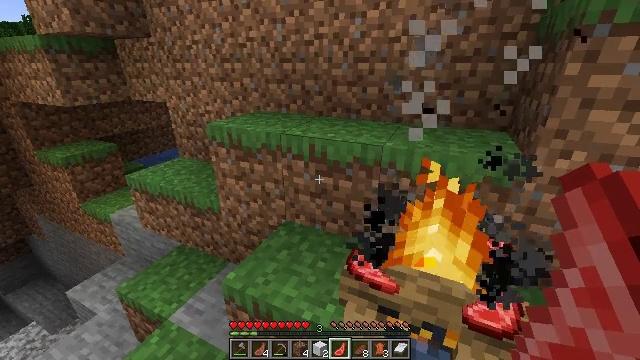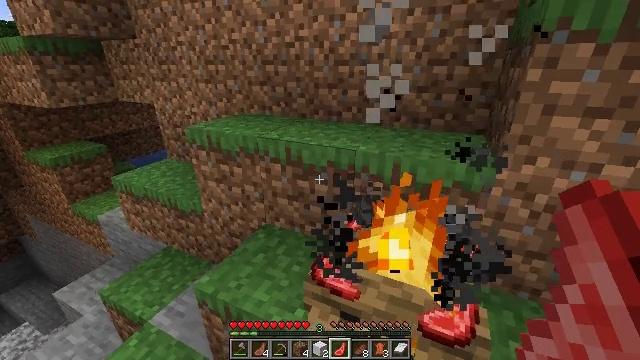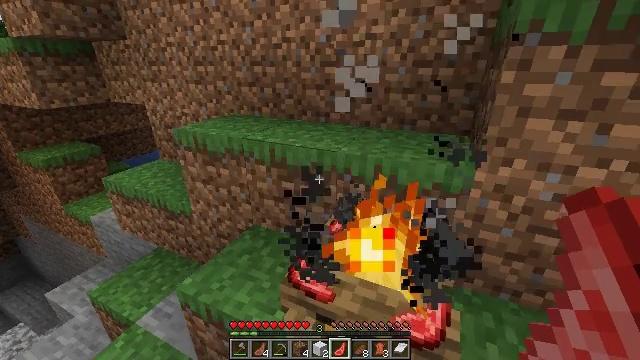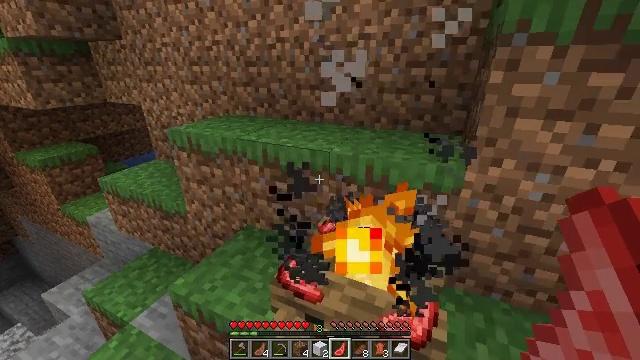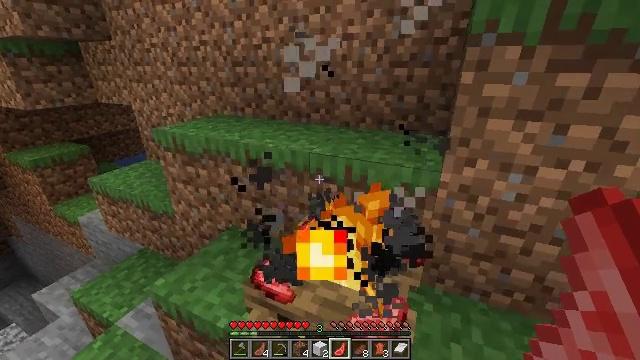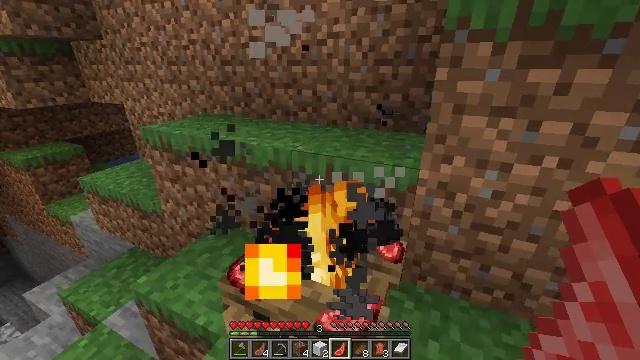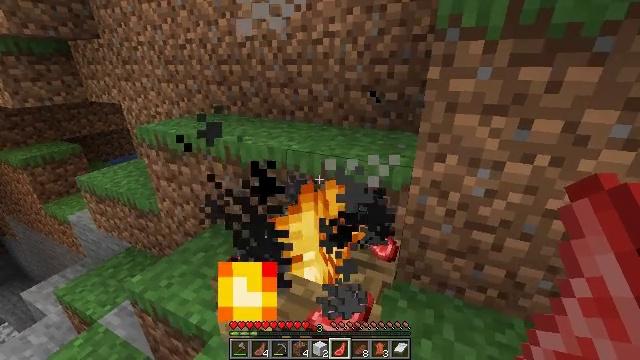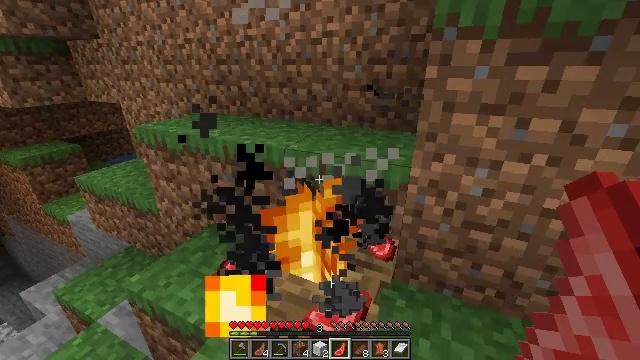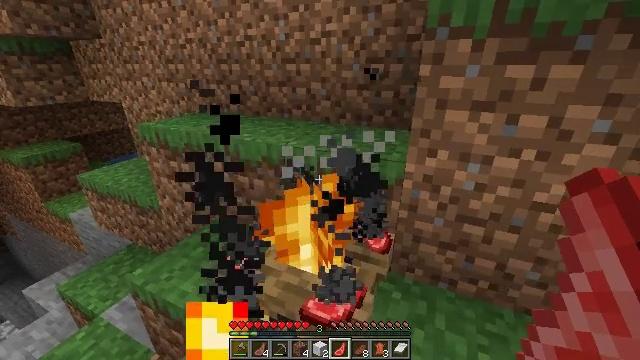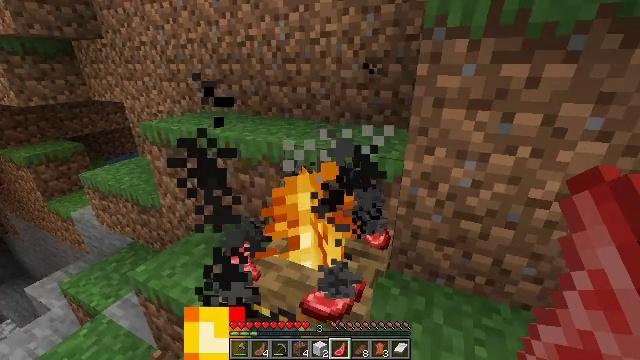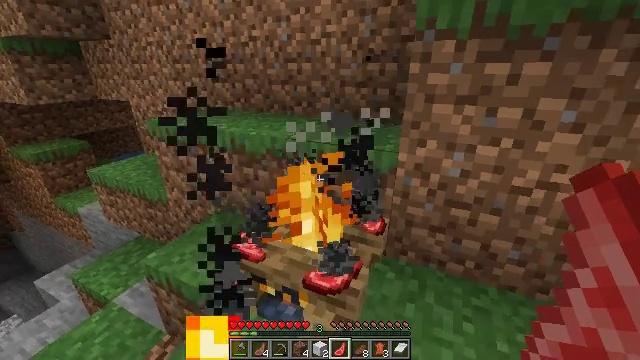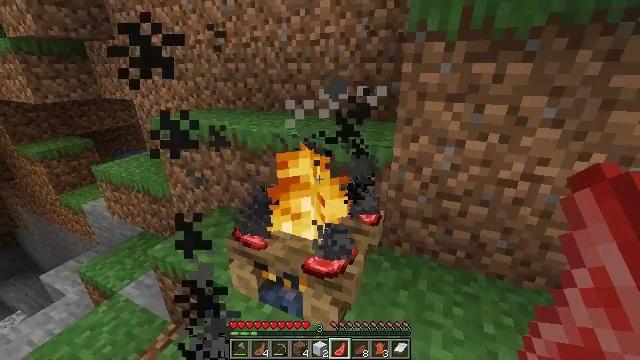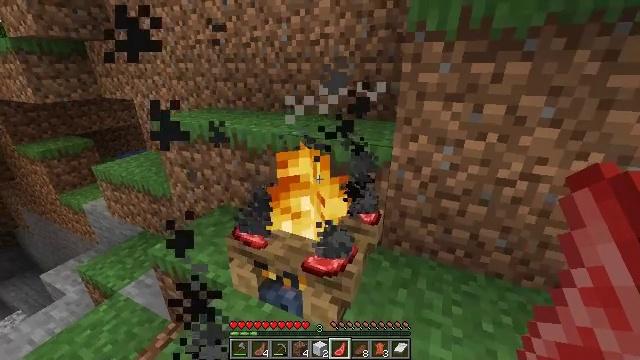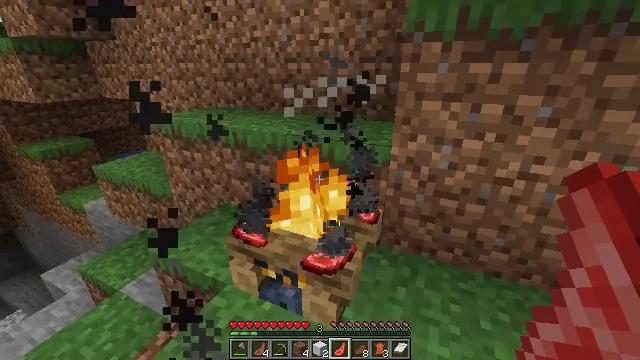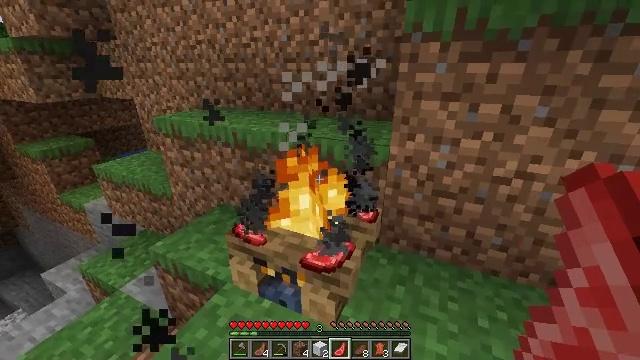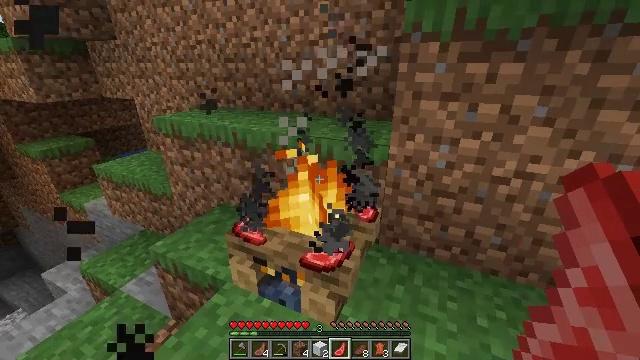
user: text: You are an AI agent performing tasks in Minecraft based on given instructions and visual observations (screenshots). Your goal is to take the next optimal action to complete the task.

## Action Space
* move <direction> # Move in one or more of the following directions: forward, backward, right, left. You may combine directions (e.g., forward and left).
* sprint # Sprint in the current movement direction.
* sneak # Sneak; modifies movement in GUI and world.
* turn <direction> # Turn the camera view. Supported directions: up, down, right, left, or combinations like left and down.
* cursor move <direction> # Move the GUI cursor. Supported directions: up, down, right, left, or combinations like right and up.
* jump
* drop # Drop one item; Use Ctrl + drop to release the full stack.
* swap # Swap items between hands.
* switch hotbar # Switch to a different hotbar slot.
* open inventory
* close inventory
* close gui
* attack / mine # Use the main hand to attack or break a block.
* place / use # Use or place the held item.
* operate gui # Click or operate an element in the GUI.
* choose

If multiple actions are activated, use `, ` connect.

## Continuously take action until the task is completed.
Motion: motion action
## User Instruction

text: Destroy the campfire carefully.
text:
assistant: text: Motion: move right
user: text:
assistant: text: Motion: move right
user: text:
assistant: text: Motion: move right
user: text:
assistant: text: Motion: no_op
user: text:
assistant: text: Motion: no_op
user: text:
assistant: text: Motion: no_op
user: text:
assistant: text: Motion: no_op
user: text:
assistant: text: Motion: move back
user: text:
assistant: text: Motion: move back
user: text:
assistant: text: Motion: no_op
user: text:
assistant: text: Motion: no_op
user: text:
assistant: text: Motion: no_op
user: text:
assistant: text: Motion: no_op
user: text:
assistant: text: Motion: no_op
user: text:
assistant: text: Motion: no_op
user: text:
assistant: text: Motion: no_op
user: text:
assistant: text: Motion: no_op
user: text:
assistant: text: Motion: no_op
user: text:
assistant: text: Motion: no_op
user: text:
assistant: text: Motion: no_op
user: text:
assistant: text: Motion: no_op
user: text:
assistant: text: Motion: no_op
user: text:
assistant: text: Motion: no_op
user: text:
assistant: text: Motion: no_op
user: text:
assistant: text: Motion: no_op
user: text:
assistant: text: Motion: no_op
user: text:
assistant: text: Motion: no_op
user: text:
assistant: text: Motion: no_op
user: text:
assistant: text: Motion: no_op
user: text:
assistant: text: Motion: no_op